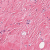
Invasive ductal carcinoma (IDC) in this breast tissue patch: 0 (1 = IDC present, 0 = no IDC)